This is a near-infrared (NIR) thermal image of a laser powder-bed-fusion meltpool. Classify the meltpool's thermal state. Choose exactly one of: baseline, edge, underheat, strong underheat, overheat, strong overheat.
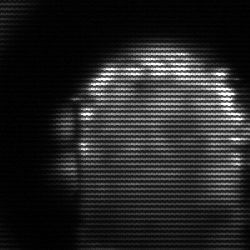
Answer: baseline